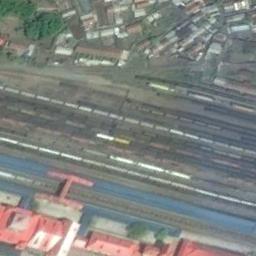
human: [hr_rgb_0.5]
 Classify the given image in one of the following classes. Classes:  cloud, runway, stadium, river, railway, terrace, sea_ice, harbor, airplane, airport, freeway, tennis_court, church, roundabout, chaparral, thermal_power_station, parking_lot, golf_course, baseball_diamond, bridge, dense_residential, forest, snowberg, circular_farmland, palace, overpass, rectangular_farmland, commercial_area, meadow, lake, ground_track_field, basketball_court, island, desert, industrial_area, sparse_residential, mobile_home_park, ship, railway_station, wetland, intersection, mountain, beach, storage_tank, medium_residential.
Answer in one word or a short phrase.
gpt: railway